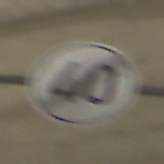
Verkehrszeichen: EndeGeschwindigkeit40
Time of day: Midday
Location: Roofed (Tunnel)
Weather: NotSpecified
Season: NotSpecified
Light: Natural